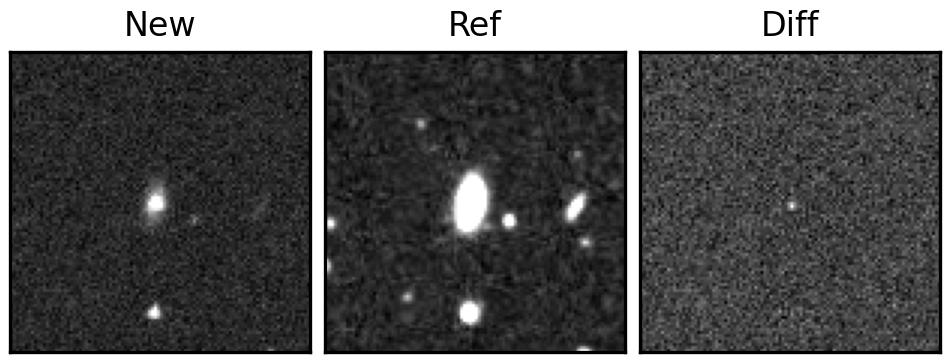
Label: real